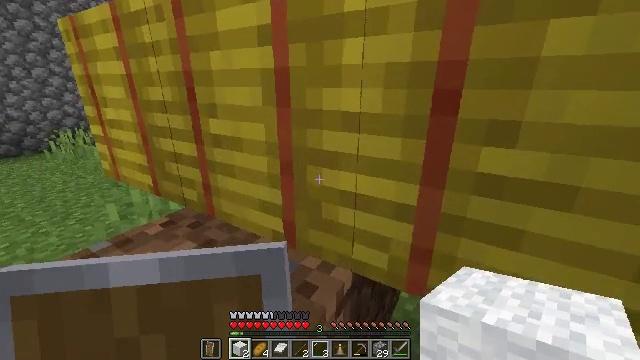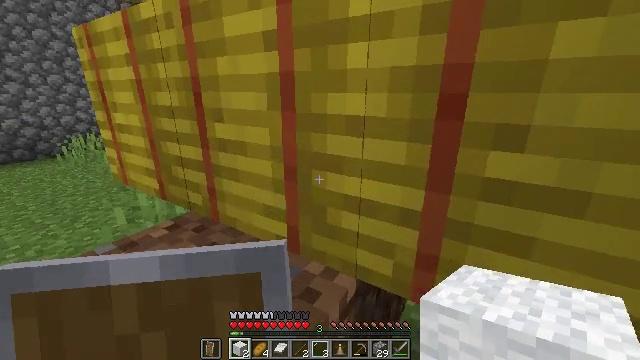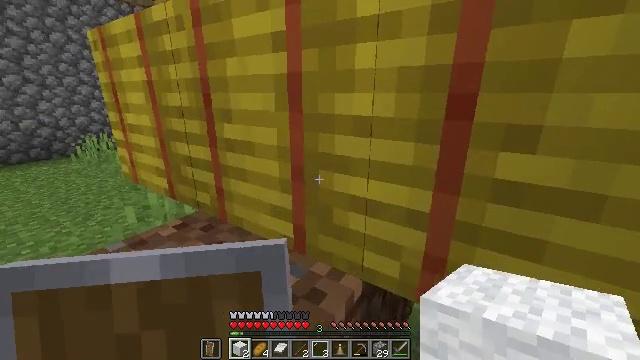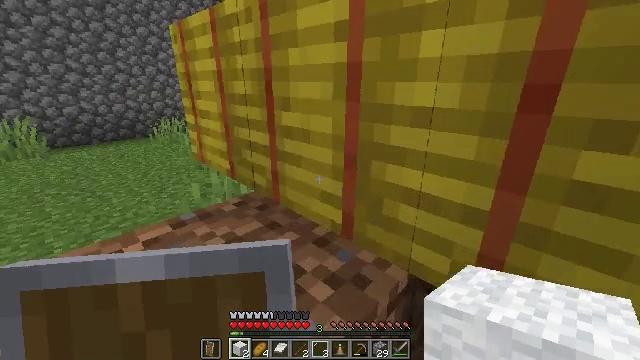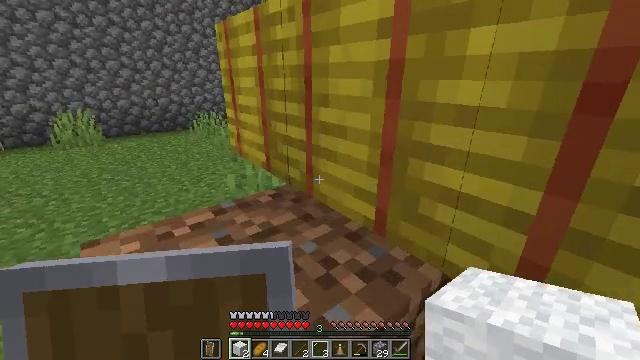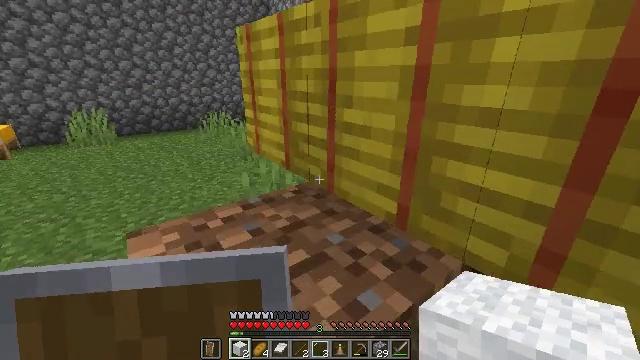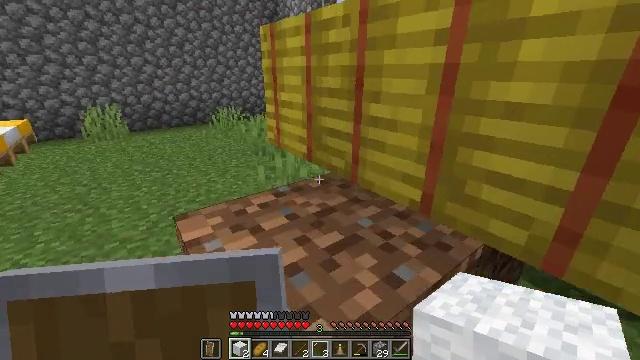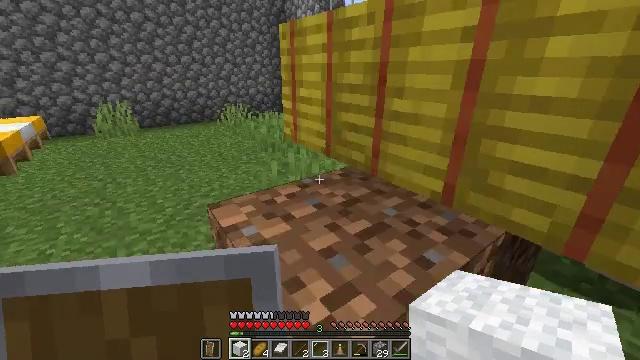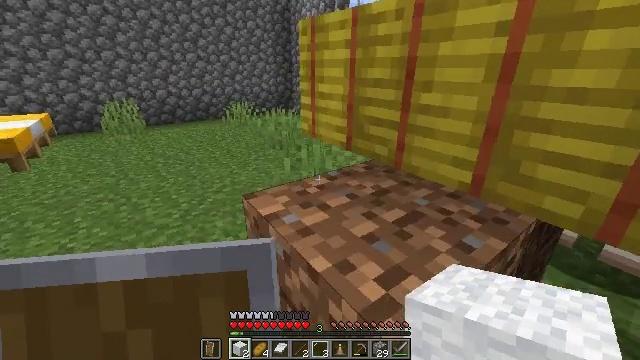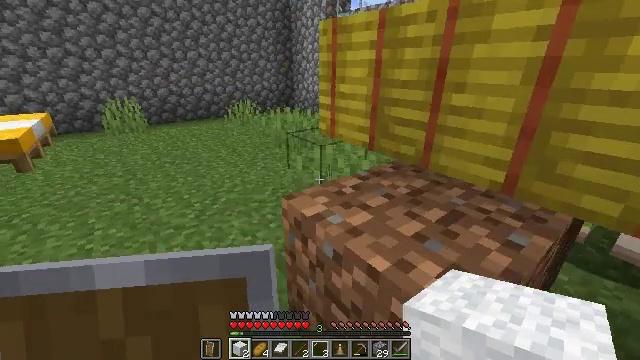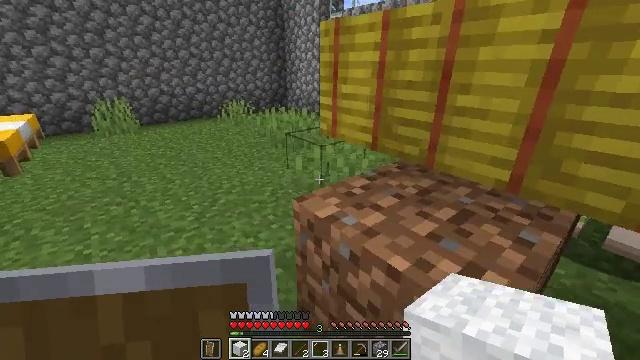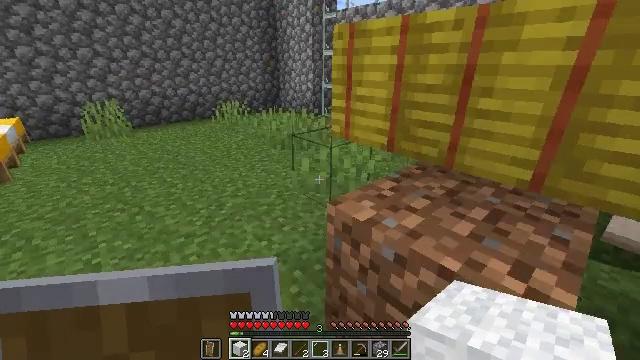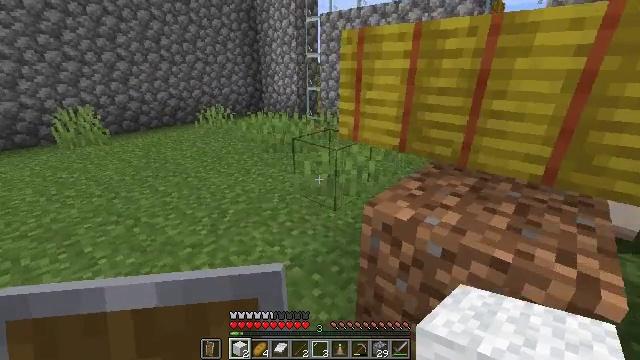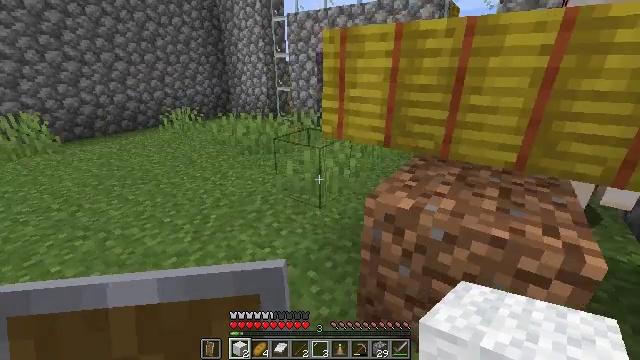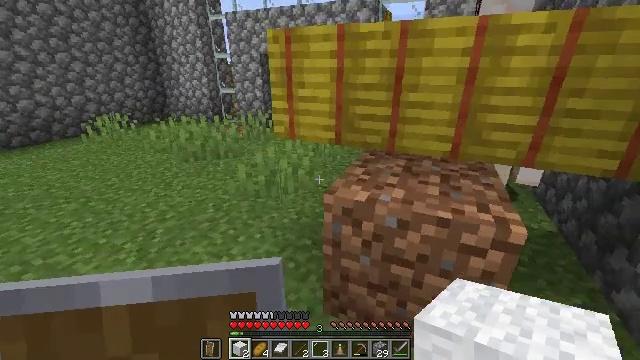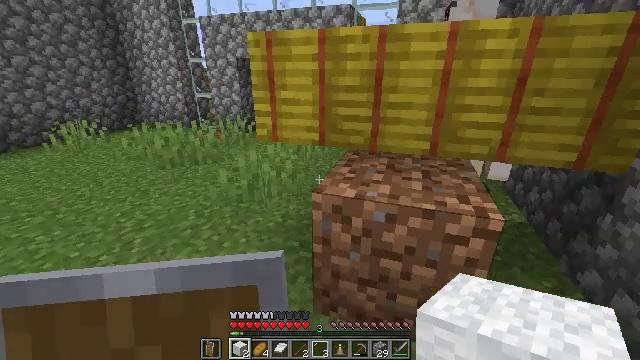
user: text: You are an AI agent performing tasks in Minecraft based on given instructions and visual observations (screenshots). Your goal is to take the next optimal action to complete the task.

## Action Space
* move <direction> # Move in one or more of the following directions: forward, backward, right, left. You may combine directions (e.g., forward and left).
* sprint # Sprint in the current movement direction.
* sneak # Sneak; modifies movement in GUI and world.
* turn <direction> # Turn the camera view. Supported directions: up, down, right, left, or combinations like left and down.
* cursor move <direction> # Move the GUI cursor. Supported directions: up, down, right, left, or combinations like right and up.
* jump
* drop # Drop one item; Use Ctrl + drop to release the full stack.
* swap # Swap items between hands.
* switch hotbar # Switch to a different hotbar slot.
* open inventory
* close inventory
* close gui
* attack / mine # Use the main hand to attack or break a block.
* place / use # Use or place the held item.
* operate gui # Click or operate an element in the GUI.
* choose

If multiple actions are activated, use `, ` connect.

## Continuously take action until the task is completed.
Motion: motion action
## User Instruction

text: Gather dirt.
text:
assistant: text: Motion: turn left and up
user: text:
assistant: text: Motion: turn left
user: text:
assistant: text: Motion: move left, turn left and down
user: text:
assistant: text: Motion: move left, turn left
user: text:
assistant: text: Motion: move left
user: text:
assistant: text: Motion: move left
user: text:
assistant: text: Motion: move left
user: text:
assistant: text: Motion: move left
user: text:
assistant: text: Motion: move left, turn right
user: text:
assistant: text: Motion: move left, turn right
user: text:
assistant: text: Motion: move left, turn right
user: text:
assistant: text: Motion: move left, turn right
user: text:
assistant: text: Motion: turn right
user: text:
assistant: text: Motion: turn right
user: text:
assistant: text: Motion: turn right
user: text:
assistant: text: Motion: no_op
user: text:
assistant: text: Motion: turn right
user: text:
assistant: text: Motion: turn right and down
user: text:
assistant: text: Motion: turn right
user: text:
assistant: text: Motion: turn right
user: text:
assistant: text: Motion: turn right
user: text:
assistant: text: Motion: turn right
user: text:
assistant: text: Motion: turn right
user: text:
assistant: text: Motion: no_op
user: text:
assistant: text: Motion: no_op
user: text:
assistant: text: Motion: no_op
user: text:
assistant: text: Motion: no_op
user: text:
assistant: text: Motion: no_op
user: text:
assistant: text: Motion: no_op
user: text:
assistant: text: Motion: no_op